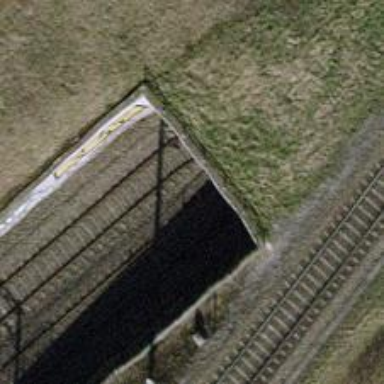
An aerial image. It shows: Railway tunnel with one electrified track and contact line.